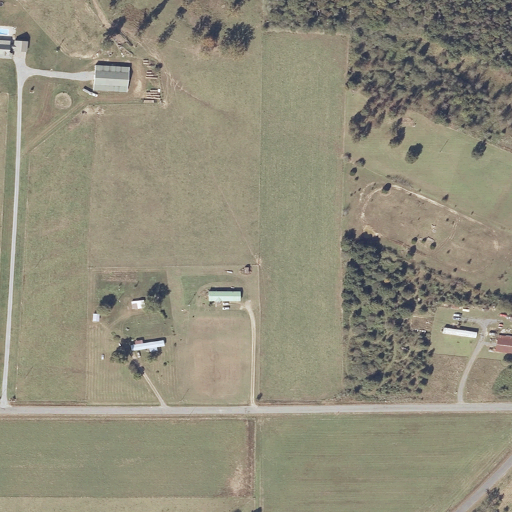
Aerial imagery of cape in Alabama named Panhandle containing pasture, open development, low intensity development, mixed forest, and deciduous forest